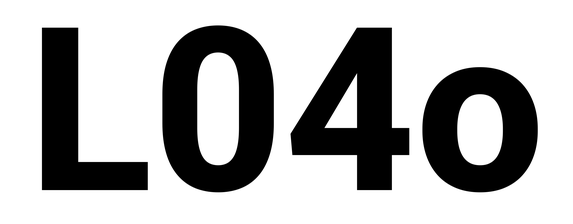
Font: Roboto_ExtraBold